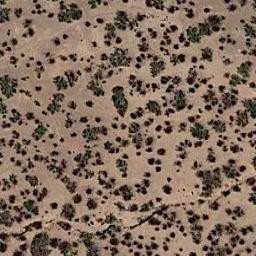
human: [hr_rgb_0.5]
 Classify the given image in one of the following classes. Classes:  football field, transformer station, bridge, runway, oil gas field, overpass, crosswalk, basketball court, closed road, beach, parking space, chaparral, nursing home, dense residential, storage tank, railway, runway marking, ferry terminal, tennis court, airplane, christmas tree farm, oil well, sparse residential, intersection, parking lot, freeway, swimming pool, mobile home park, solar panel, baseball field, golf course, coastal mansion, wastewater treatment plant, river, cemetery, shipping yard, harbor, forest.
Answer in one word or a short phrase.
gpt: chaparral